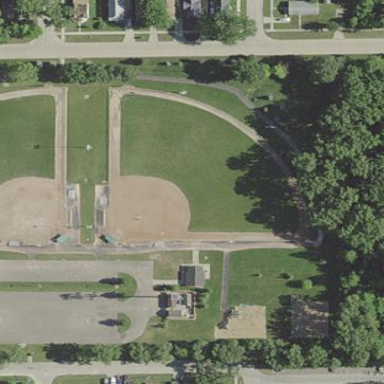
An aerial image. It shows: Baseball pitch for leisure land activities.